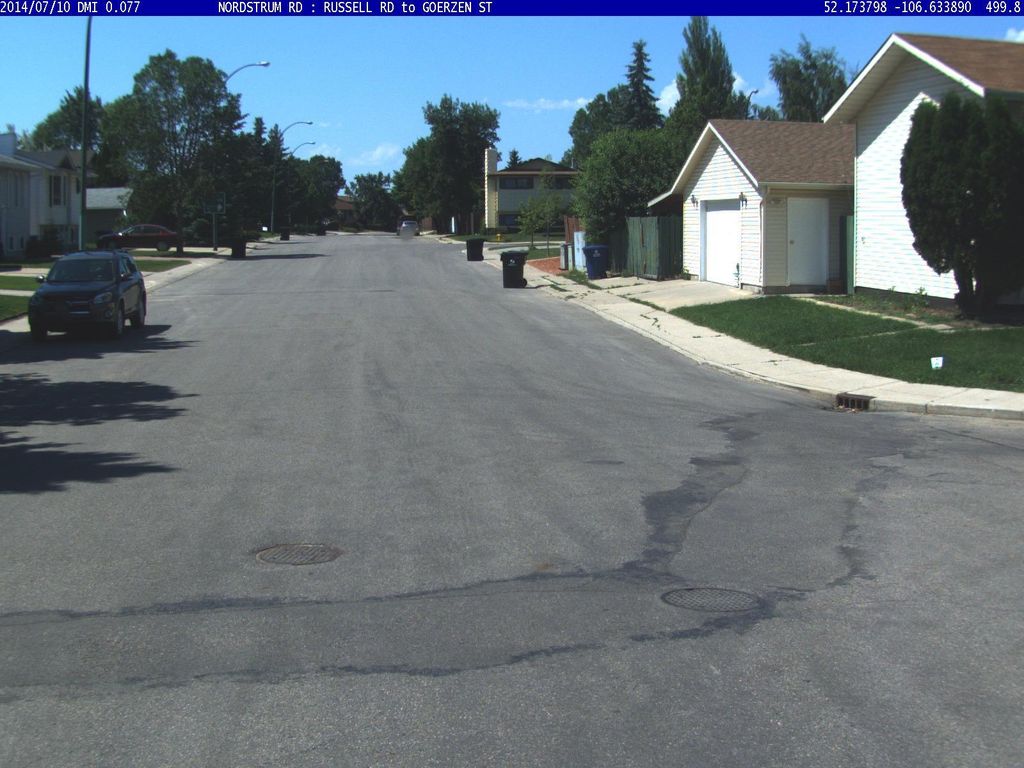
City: saskatoon